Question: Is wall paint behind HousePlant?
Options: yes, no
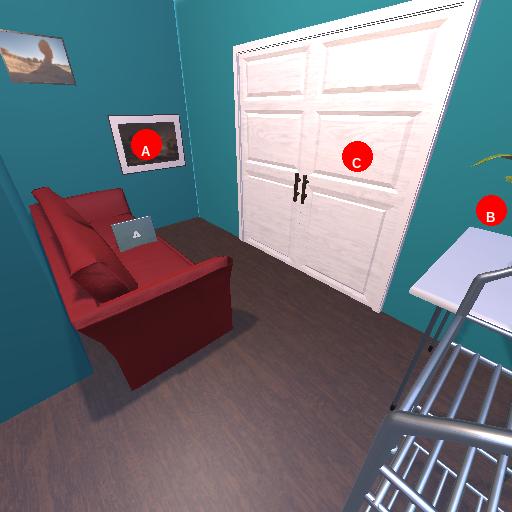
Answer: yes